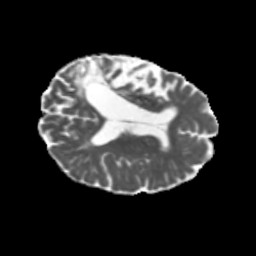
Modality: MD
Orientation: axial
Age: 69
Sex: female
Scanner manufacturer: siemens
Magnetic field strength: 3 T
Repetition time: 5.47 s
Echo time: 0.0854 s